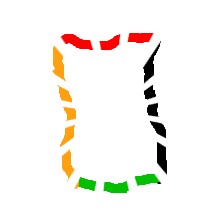
Shape: rectangle